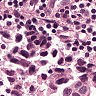
Metastatic tissue present: yes